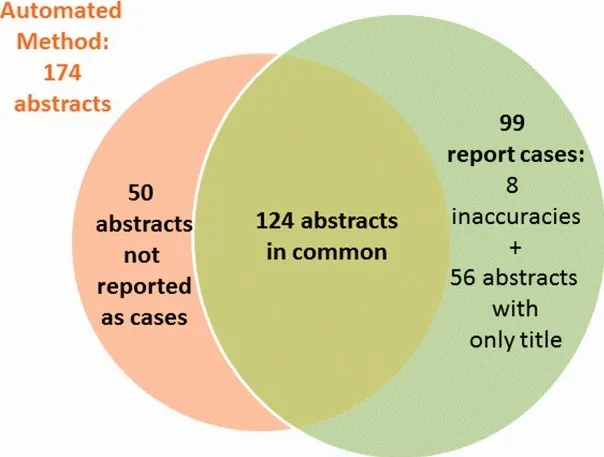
Venn diagram showing where the two methods overlap.
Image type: chart (chart)